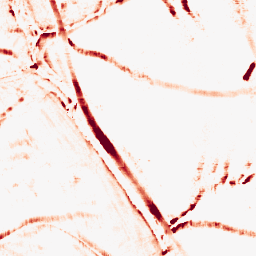
Category: morphological
Decomposition family: morphological_square
Decomposition parameters: operation: opening
size: 10
Upsampling method: linear_exact
Upsampling parameters: scale: 4
Upsampling scale: 4